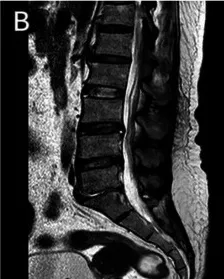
Thoracic.
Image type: radiology (mri)